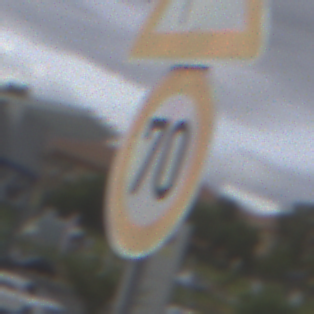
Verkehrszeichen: Geschwindigkeit70
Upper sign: SeitenwindVonLinks
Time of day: MorningAfternoon
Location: Outdoor (Suburban)
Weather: PartlyCloudy
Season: NotSpecified
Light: Natural